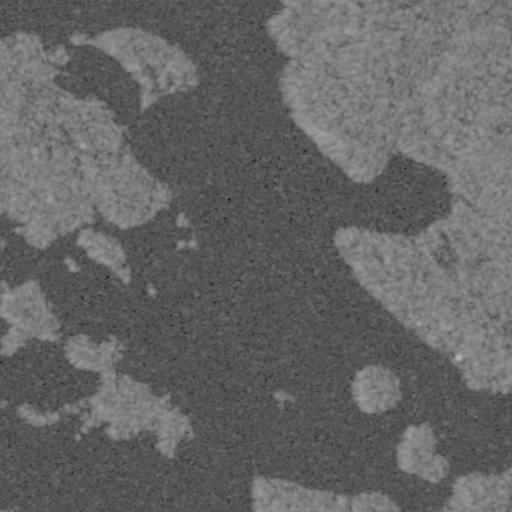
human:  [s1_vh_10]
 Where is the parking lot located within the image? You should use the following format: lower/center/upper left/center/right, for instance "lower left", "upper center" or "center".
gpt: The parking lot is located in the upper right of the image.
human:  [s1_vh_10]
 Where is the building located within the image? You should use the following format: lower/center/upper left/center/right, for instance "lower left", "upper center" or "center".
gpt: The building is located in the upper right of the image.
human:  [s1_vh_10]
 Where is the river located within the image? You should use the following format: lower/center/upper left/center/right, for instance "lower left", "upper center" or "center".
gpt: The river is located in the center right of the image.
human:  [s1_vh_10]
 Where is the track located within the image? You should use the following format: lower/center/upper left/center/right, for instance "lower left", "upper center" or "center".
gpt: There is no track in the image.

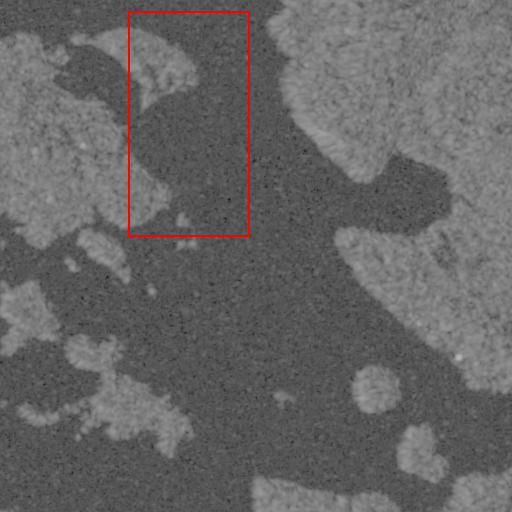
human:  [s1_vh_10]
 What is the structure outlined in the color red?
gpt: There is no red outline.
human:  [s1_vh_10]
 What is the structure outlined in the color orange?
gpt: There is no structure outlined in orange.